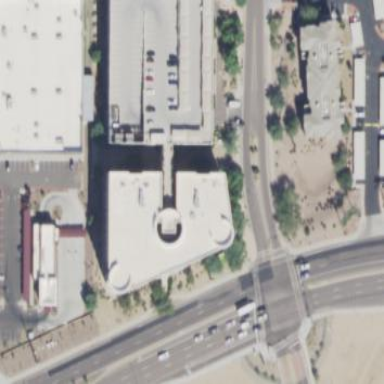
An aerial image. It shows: Commercial building.